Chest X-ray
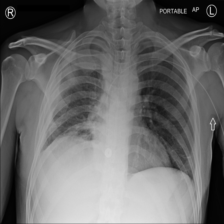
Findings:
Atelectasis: negative
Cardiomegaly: negative
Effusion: negative
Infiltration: negative
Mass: negative
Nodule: negative
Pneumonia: negative
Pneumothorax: negative
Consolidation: negative
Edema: negative
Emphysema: negative
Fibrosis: negative
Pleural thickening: negative
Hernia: negative